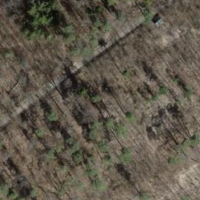
EUNIS habitat code: 41
Species observed at this site:
Dioscorea communis